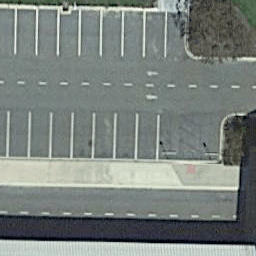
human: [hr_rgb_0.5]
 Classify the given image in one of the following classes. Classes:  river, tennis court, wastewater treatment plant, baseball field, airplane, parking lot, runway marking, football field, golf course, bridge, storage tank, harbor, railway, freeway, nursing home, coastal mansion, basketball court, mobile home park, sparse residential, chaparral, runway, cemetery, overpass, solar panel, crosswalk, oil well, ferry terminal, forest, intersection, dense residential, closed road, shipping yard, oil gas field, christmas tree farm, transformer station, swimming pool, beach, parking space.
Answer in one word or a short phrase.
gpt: parking space